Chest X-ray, AP view. Patient: 58 years old, sex M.
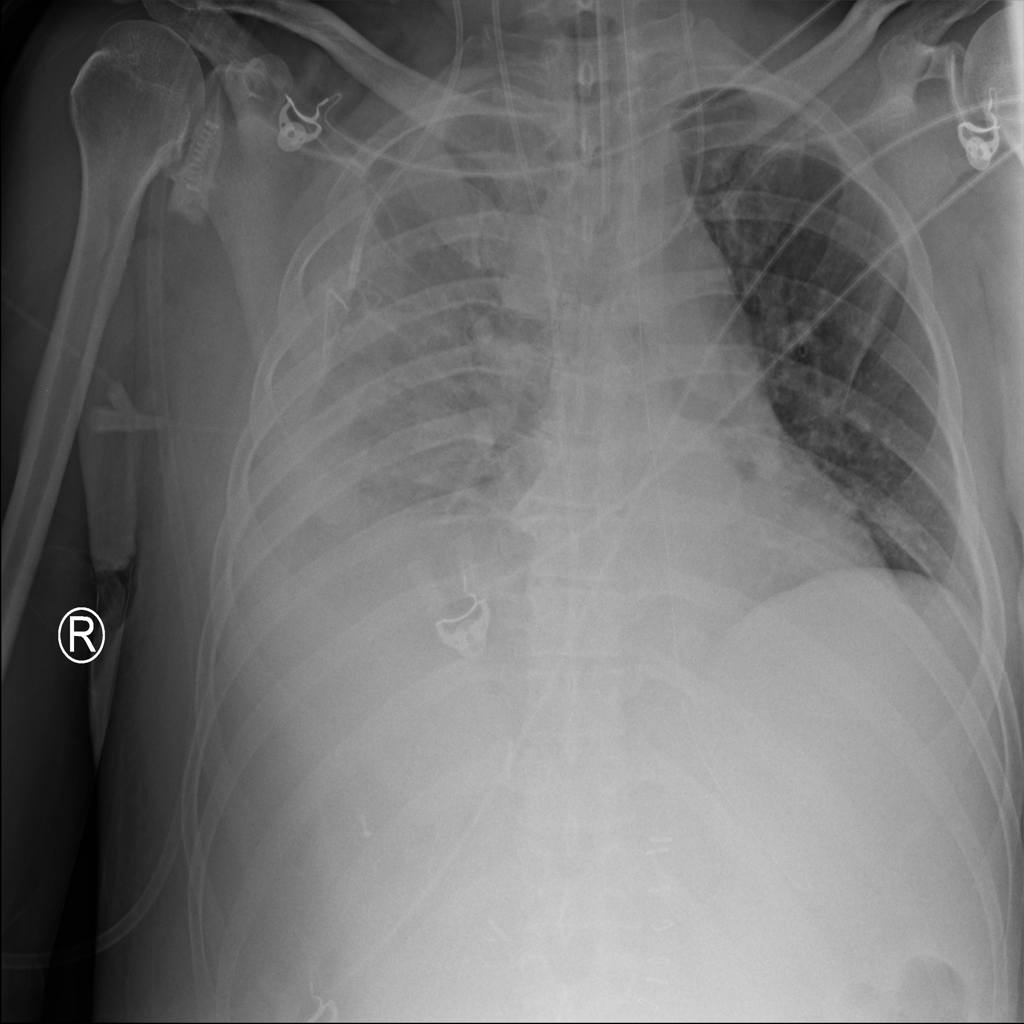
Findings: Effusion, Infiltration